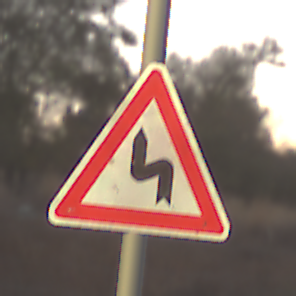
Verkehrszeichen: DoppelkurveZunaechstLinks
Umgebung: Outdoor, Nature
Tageszeit: SunriseSunset
Wetter: Clear
Licht: Natural
Jahreszeit: Winter
Kontrast: LowContrast